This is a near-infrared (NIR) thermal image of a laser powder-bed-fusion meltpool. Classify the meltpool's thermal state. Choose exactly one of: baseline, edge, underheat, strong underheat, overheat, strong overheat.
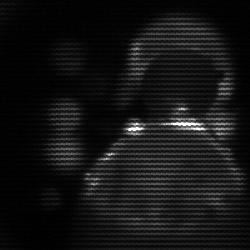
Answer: edge